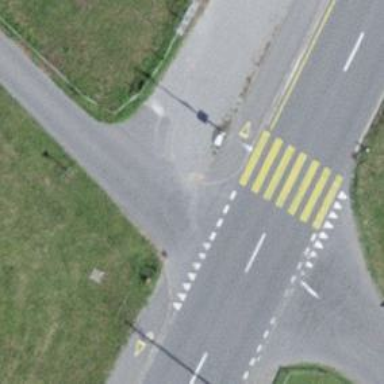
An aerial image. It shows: Road with "give way" sign.